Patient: sex M, age 68
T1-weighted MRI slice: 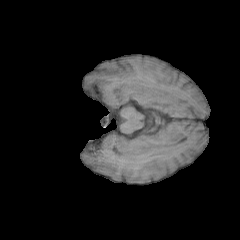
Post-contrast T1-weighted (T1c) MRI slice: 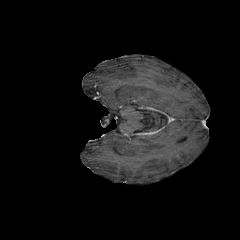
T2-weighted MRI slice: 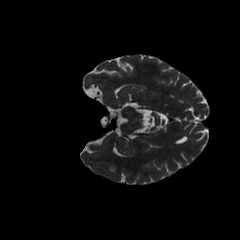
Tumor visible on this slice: no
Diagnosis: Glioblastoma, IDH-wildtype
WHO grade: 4